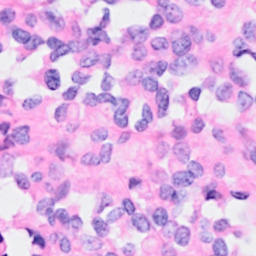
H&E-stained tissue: Breast